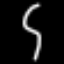
Label: squiggle